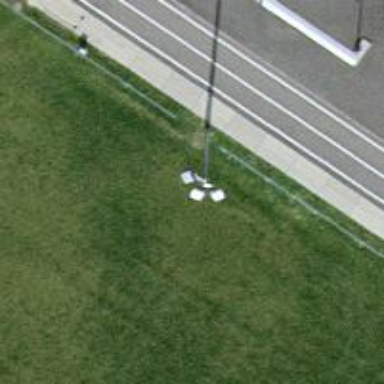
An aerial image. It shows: Mast structure.